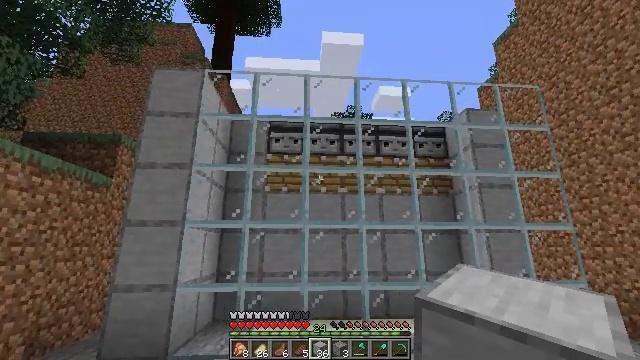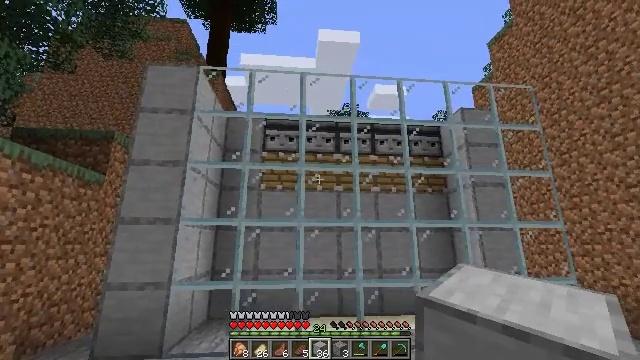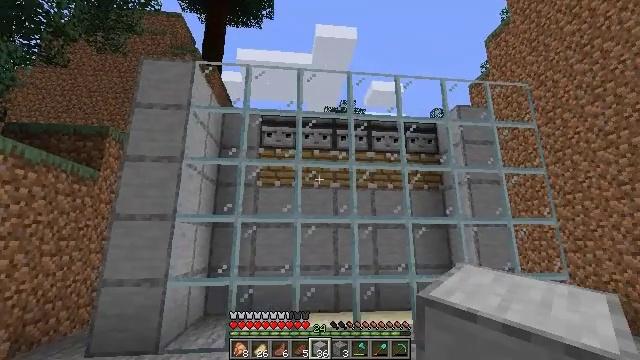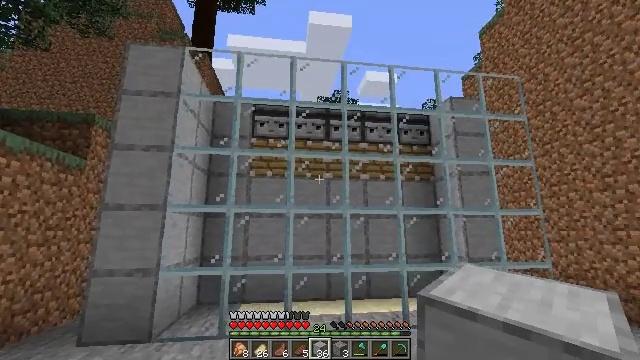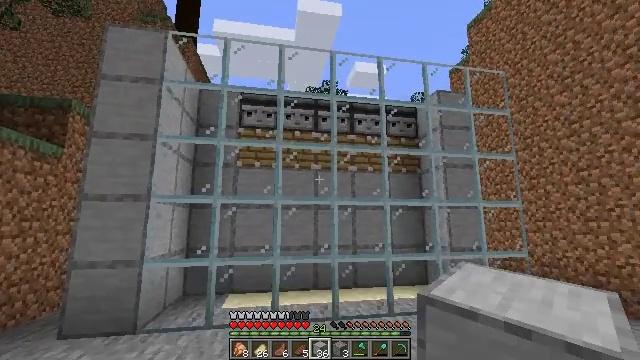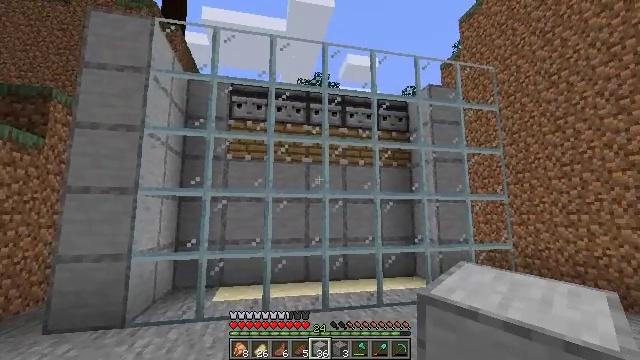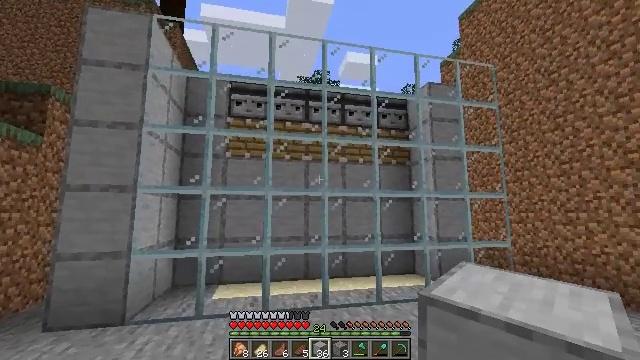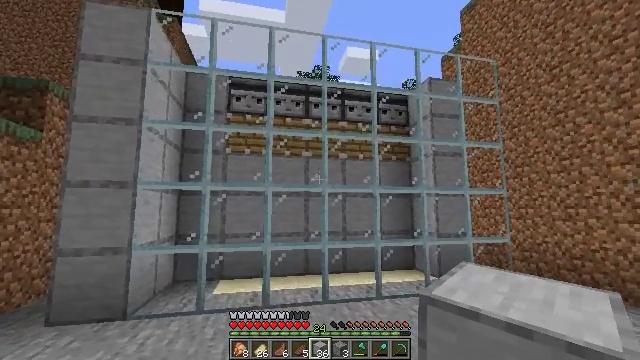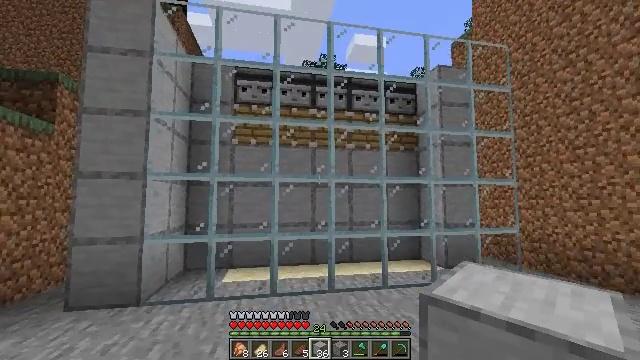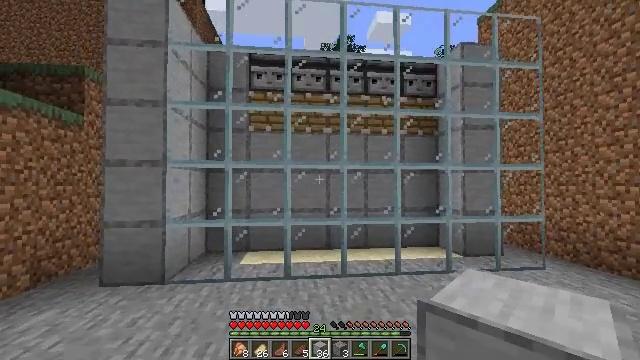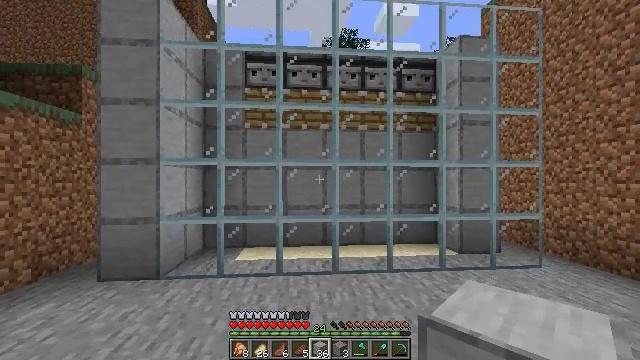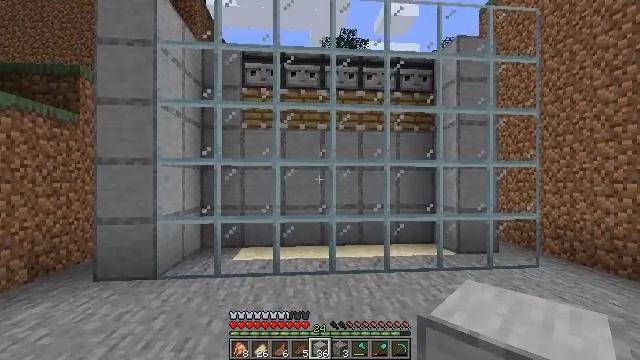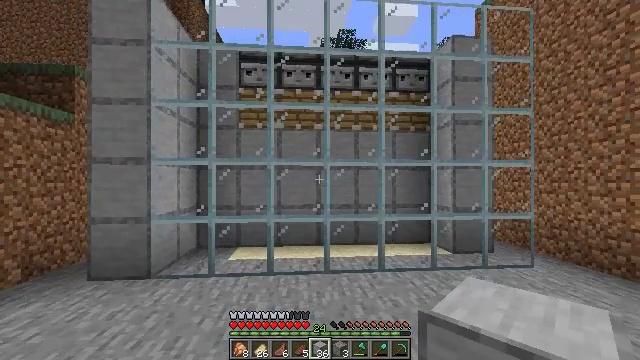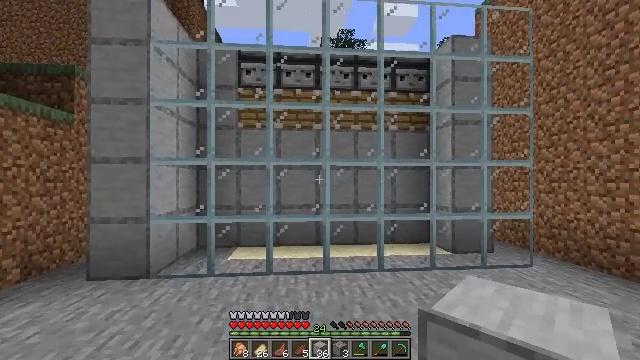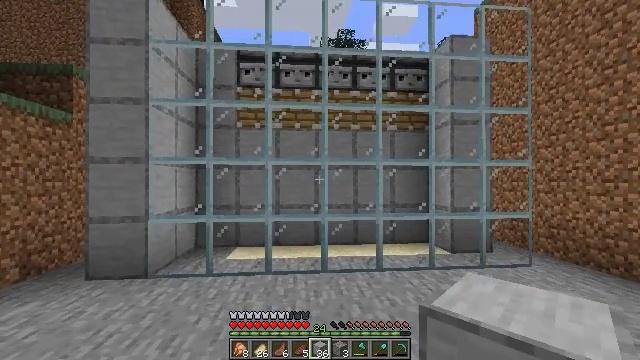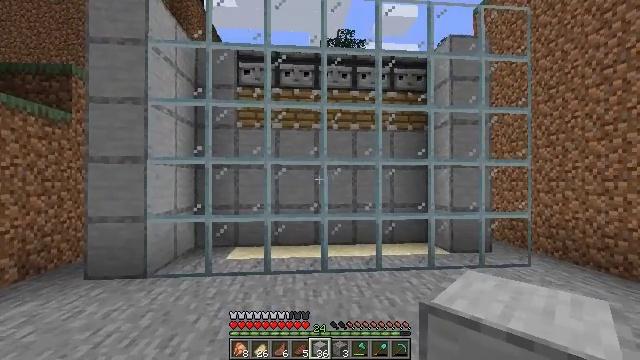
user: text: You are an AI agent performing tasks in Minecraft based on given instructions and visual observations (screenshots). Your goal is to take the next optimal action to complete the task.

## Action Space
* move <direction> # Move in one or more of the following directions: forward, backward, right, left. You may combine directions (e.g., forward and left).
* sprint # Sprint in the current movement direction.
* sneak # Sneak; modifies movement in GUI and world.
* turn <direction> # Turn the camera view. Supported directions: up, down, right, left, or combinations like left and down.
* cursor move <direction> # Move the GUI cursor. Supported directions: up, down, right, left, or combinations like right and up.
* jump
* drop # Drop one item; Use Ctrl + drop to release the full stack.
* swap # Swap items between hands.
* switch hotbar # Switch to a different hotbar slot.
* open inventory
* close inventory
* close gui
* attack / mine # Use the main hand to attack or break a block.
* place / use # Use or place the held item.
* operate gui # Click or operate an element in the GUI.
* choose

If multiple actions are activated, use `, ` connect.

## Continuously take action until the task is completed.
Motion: motion action
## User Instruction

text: Get smooth stone for building.
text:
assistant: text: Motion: turn right
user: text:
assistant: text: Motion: no_op
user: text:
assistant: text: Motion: turn right and down
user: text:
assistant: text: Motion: turn right and down
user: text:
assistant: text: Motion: turn right and down
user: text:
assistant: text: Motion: no_op
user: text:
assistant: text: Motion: no_op
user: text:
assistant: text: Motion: move right, turn left and down
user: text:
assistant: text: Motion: move right, turn left and down
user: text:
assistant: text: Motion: move right, turn left
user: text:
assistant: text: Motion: no_op
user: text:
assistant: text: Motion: no_op
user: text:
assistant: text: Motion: no_op
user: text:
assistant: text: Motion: no_op
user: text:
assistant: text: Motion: no_op
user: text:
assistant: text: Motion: no_op
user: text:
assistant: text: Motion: no_op
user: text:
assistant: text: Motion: move right
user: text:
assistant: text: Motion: move right
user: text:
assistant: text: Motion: move right
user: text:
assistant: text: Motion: no_op
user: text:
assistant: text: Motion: no_op
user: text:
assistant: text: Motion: no_op
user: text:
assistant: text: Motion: no_op
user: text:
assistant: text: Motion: no_op
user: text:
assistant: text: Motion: no_op
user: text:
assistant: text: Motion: no_op
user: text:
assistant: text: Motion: no_op
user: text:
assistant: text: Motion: no_op
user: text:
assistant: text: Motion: no_op